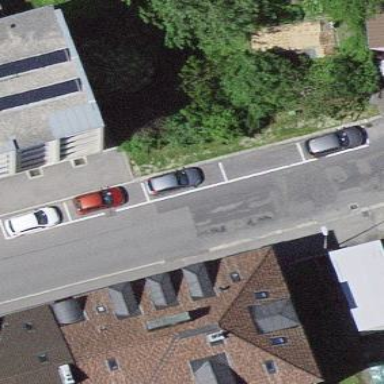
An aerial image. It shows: Street-side parallel parking available at this location.